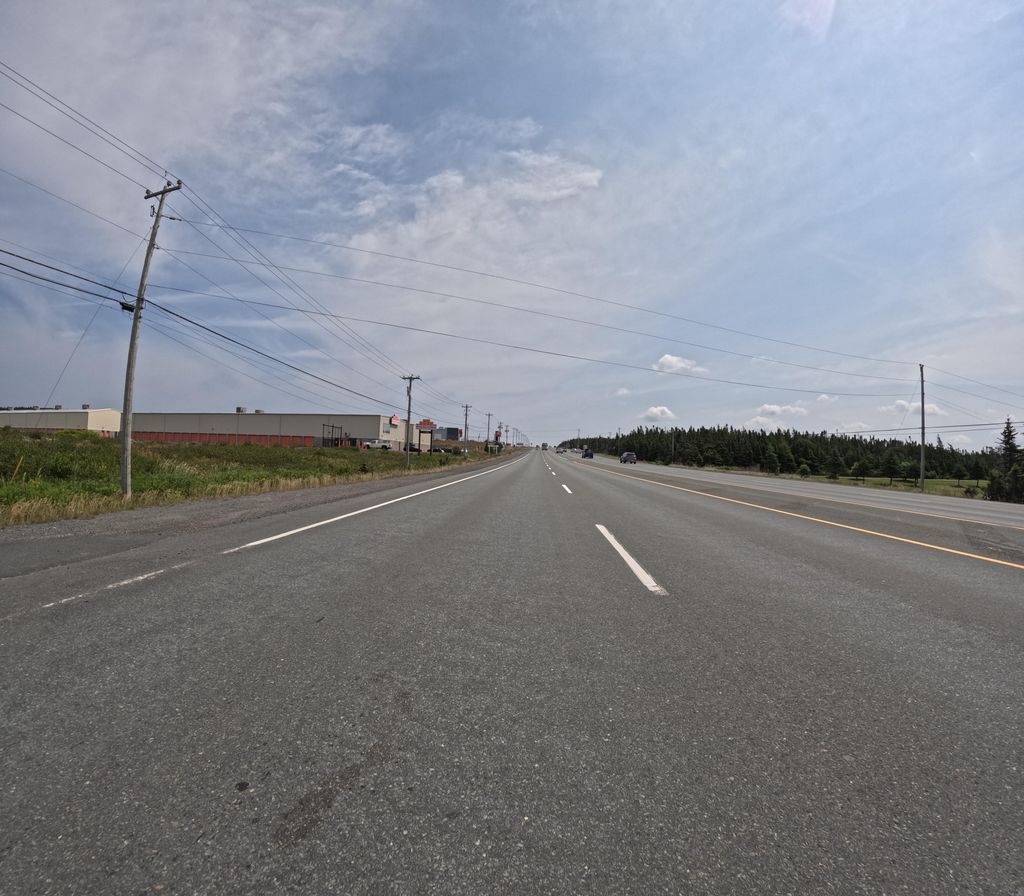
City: st_johns